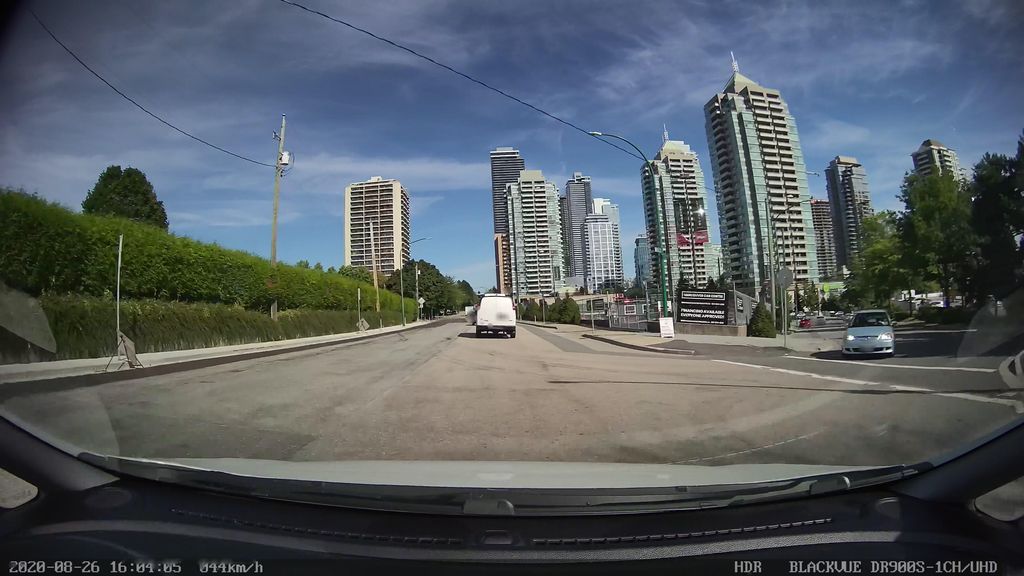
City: vancouver